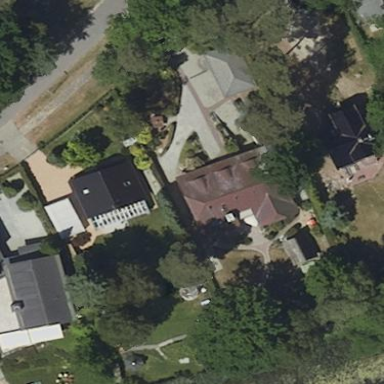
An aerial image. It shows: Detached building.